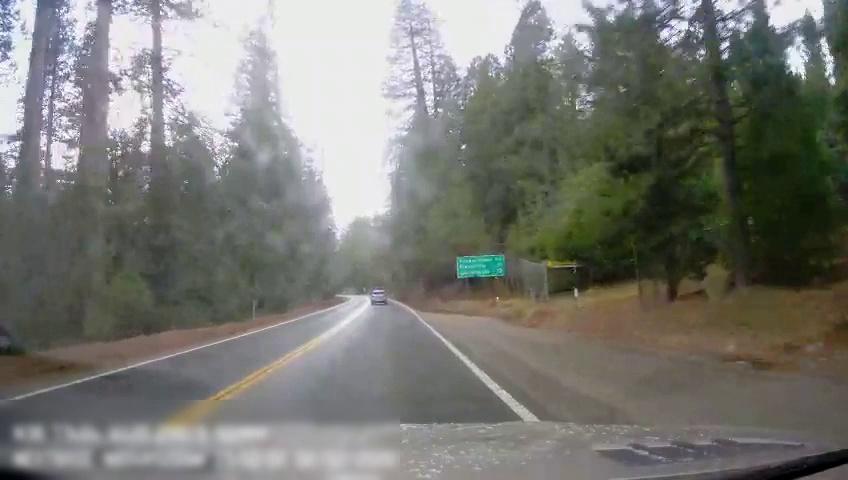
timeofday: Day
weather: Sunny
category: Drivable Space
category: Vehicles | SUV
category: Lanes | Current Lane
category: Lanes | Current Lane
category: Lanes | Opposite Lane
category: Lanes | Opposite Lane
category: Traffic | Signs